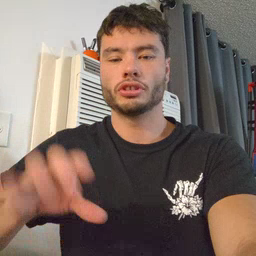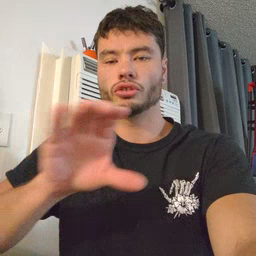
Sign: chocolate